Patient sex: M
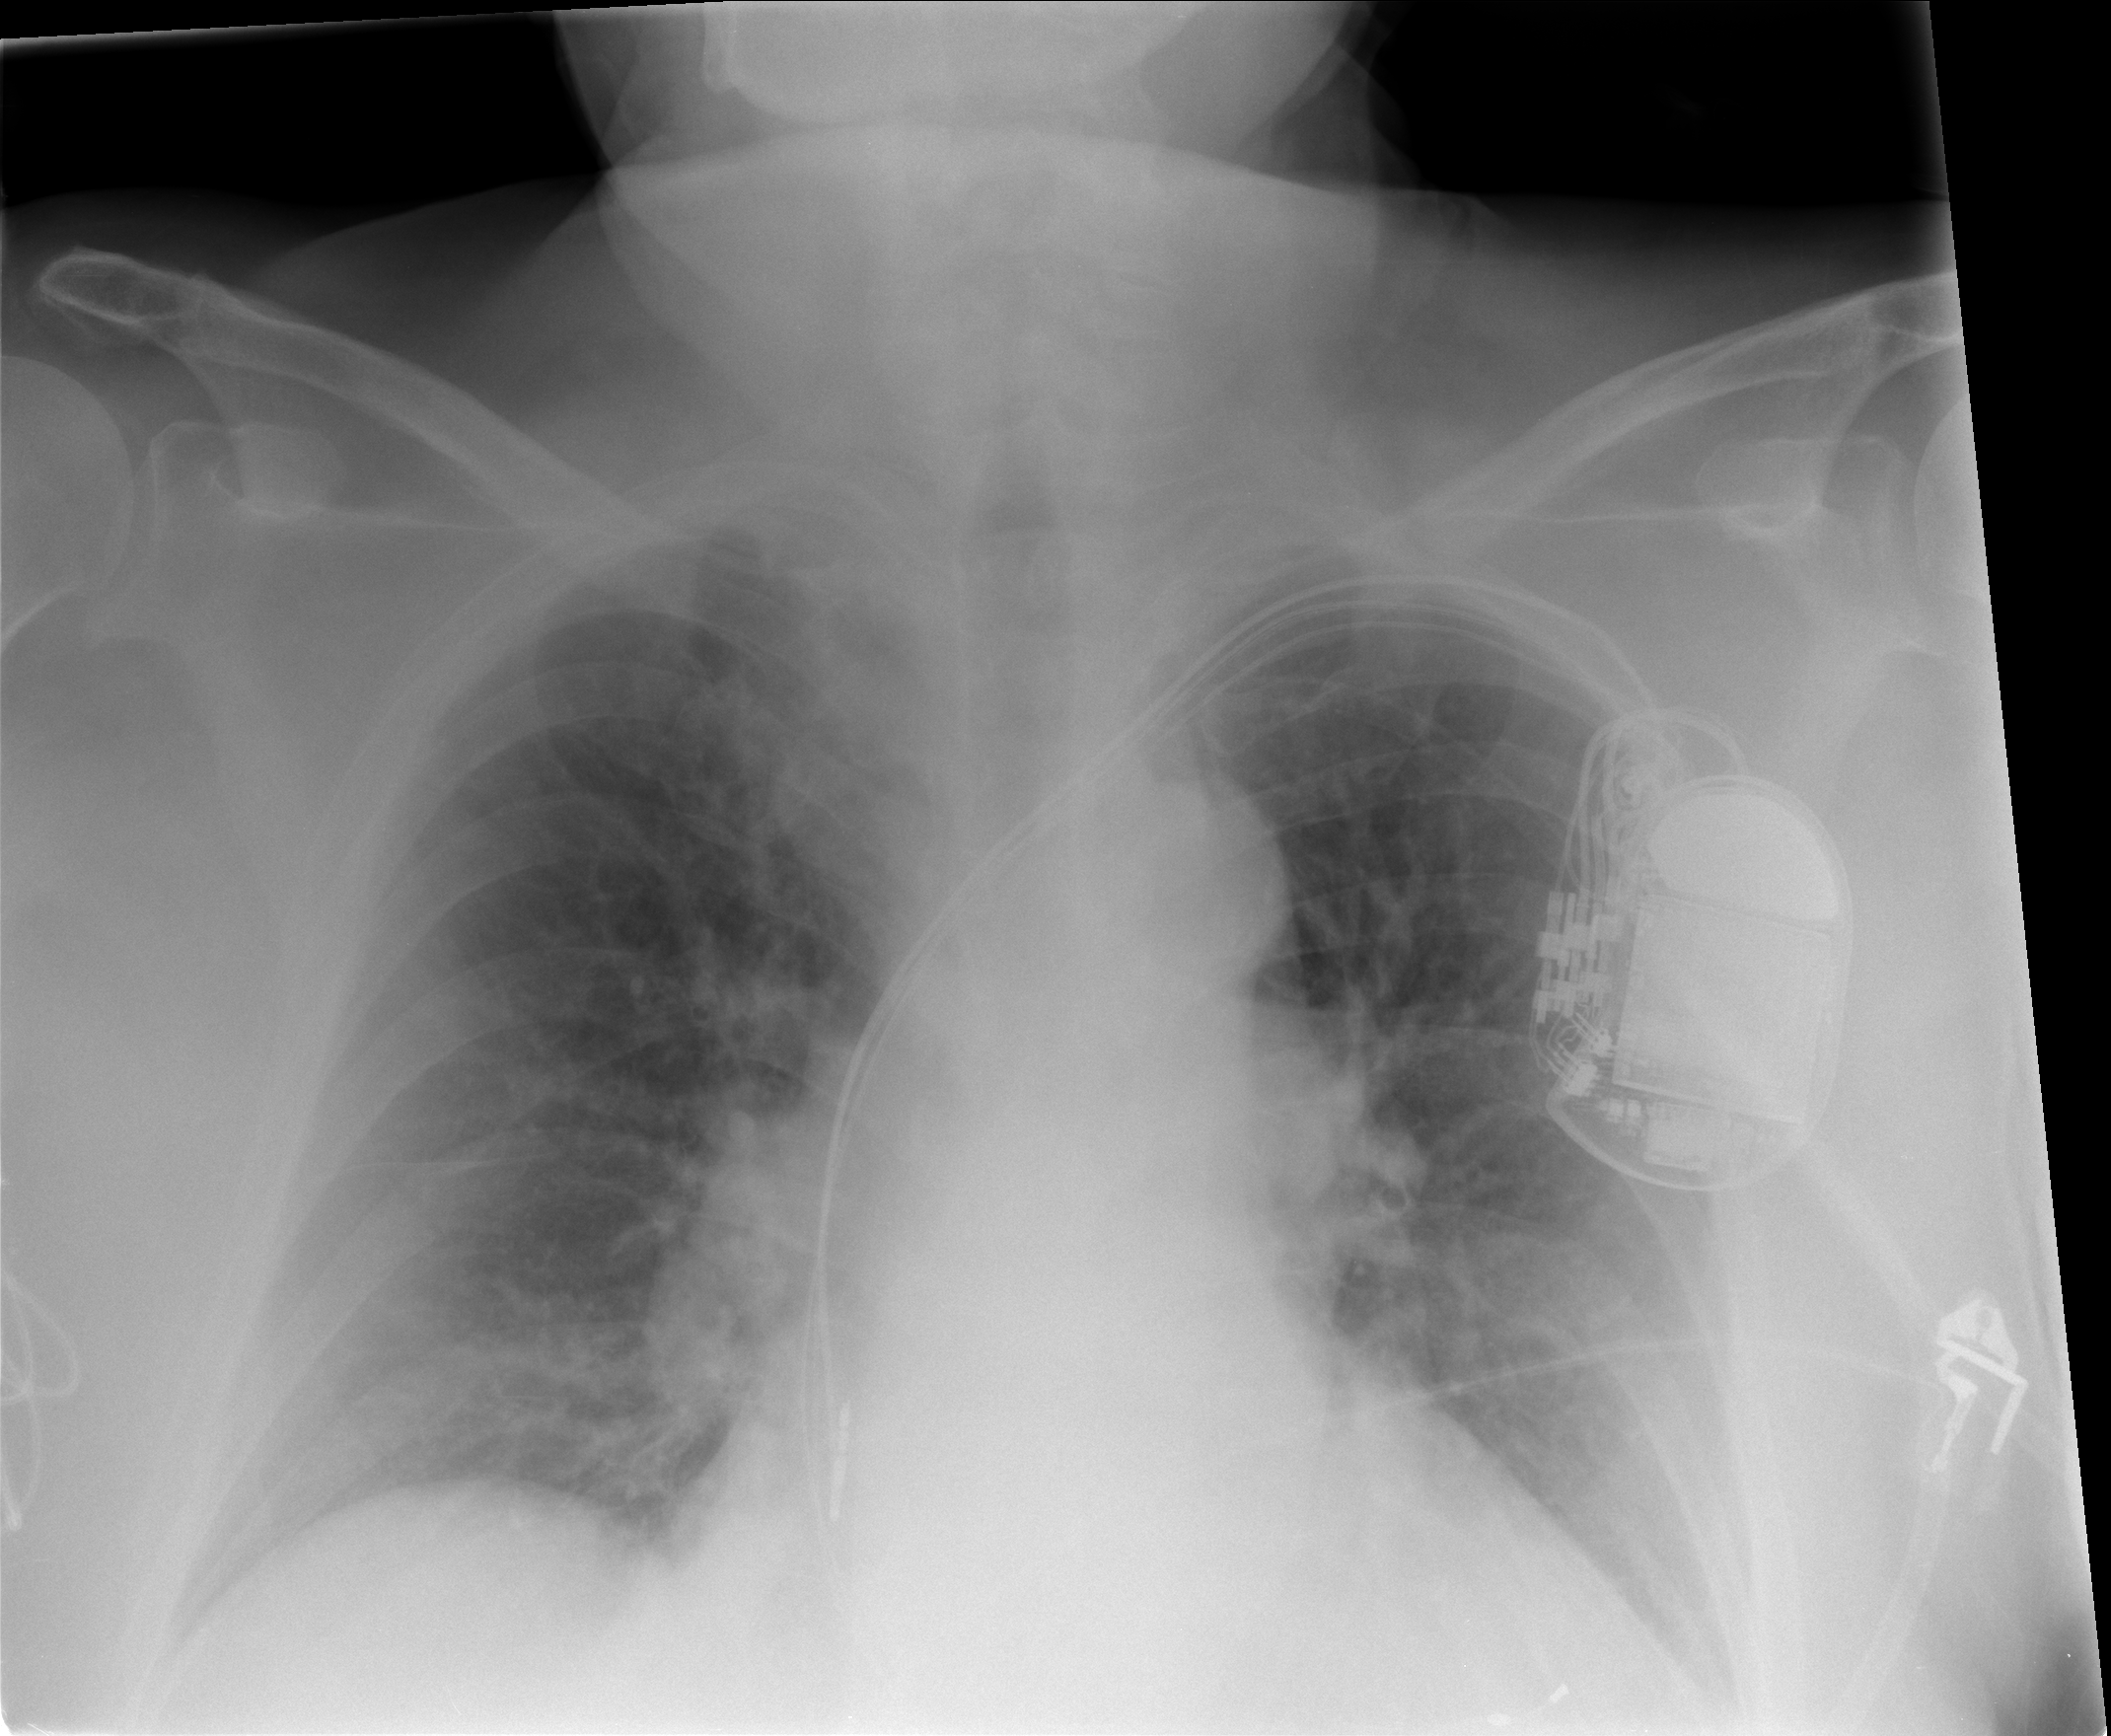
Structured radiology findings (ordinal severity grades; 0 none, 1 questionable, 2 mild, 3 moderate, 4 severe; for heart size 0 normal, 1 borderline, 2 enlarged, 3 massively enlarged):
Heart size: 2
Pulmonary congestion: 2
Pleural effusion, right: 0
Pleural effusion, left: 0
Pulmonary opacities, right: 0
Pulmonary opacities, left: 0
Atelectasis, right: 2
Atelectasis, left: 0